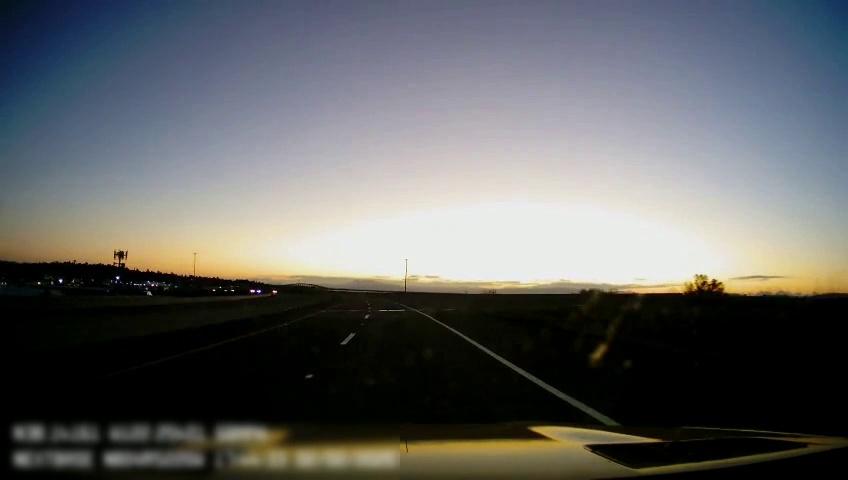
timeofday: Dusk/Dawn/Twilight
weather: Sunny
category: Drivable Space
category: Lanes | Current Lane
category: Lanes | Current Lane
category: Lanes | Current Lane